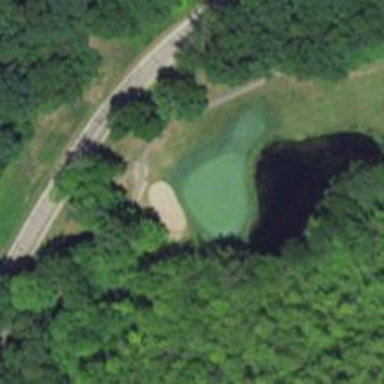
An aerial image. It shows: View of golf hole.